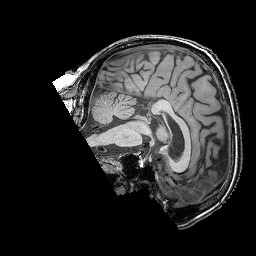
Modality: T1w
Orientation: sagittal
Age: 72
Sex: male
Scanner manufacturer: siemens
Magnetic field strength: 3 T
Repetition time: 2.25 s
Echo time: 0.00411 s